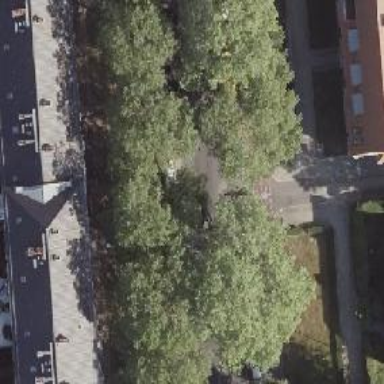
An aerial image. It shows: Beautiful avenue lined with deciduous broadleaved trees.